Interaction volume radius: 10 \u00c5
Interaction volume height: 35 \u00c5
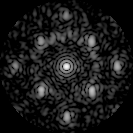
Disorder parameter: 0.3974